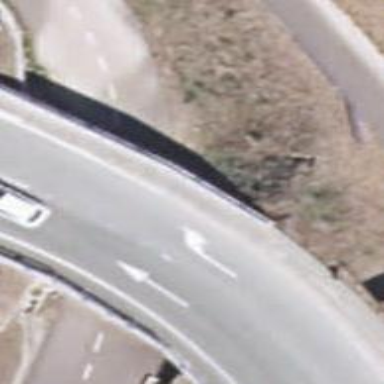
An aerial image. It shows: Asphalt surface bridge for primary link highway.